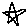
Label: star